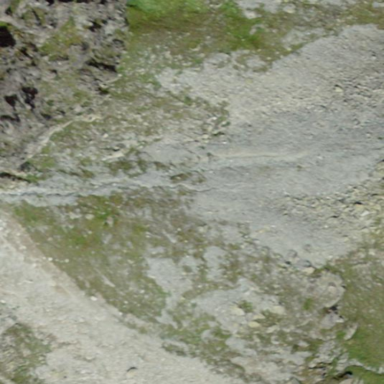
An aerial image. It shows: Scree landscape.